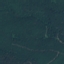
Land use / land cover: Forest